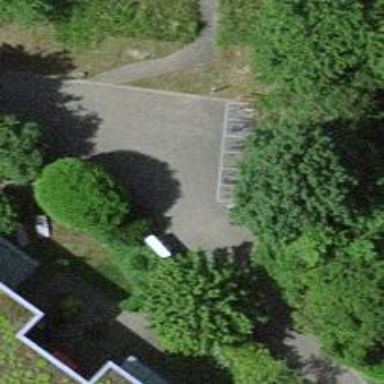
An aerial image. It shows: Bicycle parking facility.